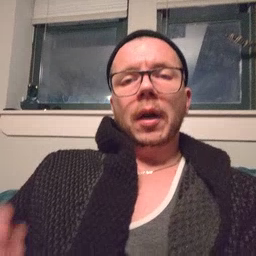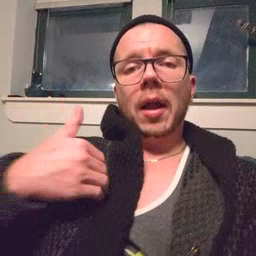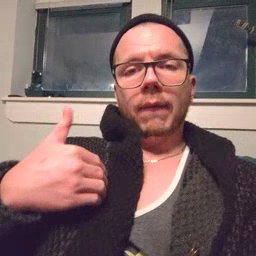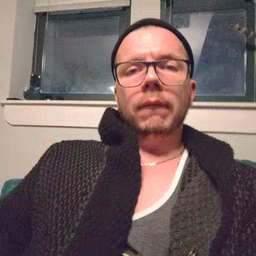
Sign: have